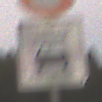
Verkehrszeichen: BeiNaesse
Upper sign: Geschwindigkeit130
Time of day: SunriseSunset
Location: Outdoor (Nature)
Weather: Clear
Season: NotSpecified
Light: Natural